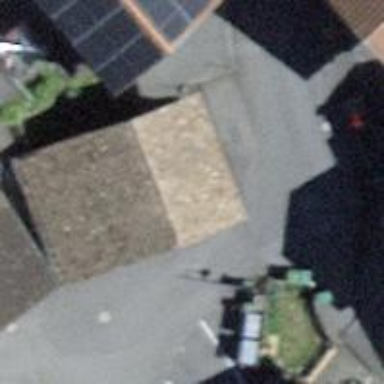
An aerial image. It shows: Rural barn.